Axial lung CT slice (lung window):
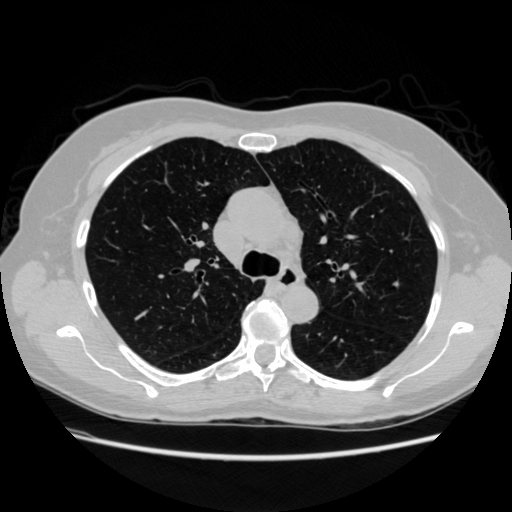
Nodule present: no